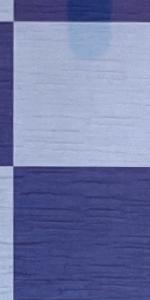
Label: Empty